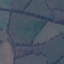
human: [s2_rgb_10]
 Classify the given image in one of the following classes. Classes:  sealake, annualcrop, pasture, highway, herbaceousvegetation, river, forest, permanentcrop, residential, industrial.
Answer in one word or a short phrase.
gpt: Pasture